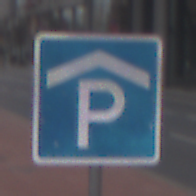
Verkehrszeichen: Parkhaus
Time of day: MorningAfternoon
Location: Outdoor (Urban)
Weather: Overcast
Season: NotSpecified
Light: Natural